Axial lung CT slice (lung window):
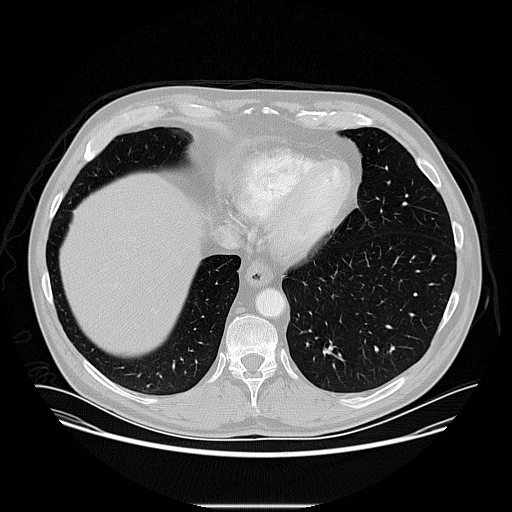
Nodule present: no